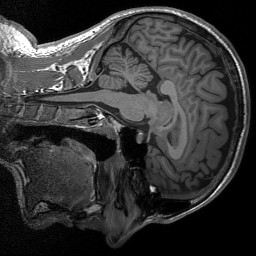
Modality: T1w
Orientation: sagittal
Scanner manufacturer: siemens
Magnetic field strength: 3 T
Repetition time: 1.76 s
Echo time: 0.0022 s